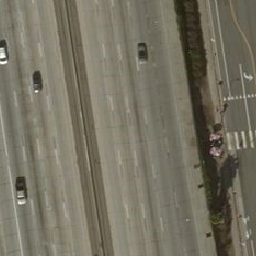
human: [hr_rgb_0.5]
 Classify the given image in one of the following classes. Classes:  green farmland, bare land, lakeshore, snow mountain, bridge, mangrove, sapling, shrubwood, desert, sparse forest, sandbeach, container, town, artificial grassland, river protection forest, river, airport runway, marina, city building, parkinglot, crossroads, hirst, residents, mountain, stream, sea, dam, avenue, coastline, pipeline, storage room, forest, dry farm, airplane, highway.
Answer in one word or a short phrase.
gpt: highway